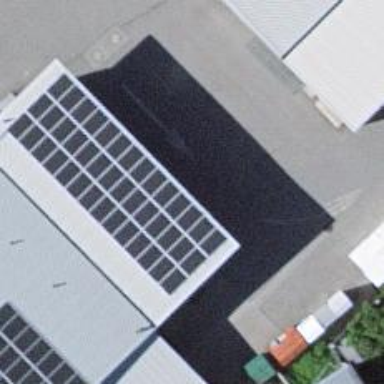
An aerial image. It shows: Recycling facility.